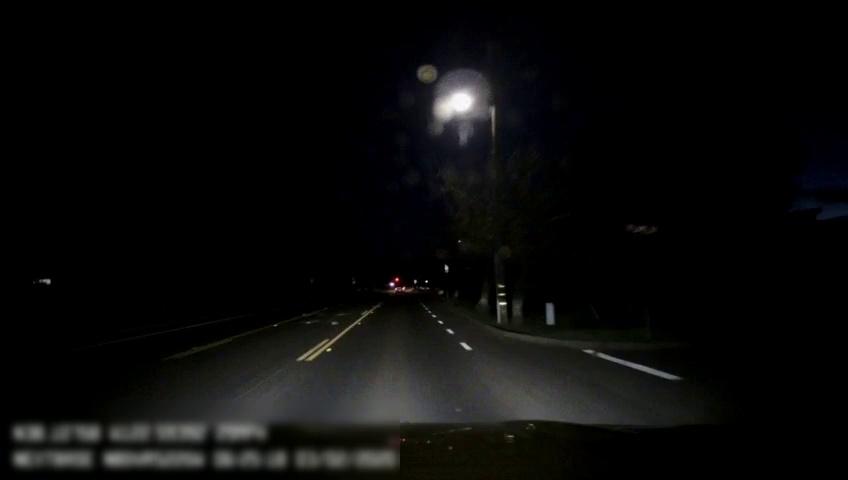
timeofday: Night
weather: Other
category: Drivable Space
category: Vehicles | SUV
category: Lanes | Current Lane
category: Lanes | Current Lane
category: Lanes | Alternate Lane
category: Lanes | Alternate Lane
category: Lanes | Alternate Lane